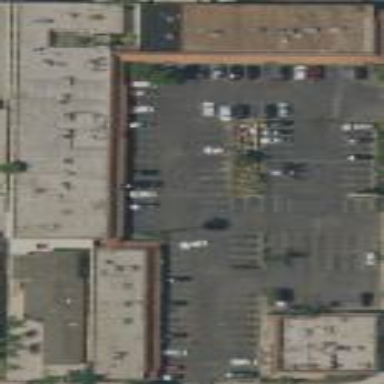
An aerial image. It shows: Retail building.